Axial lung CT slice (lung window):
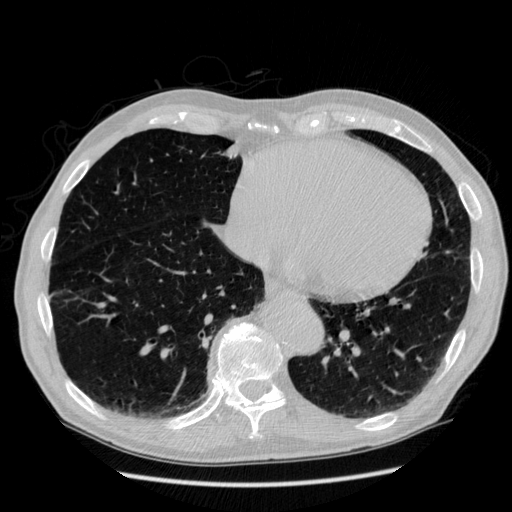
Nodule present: no